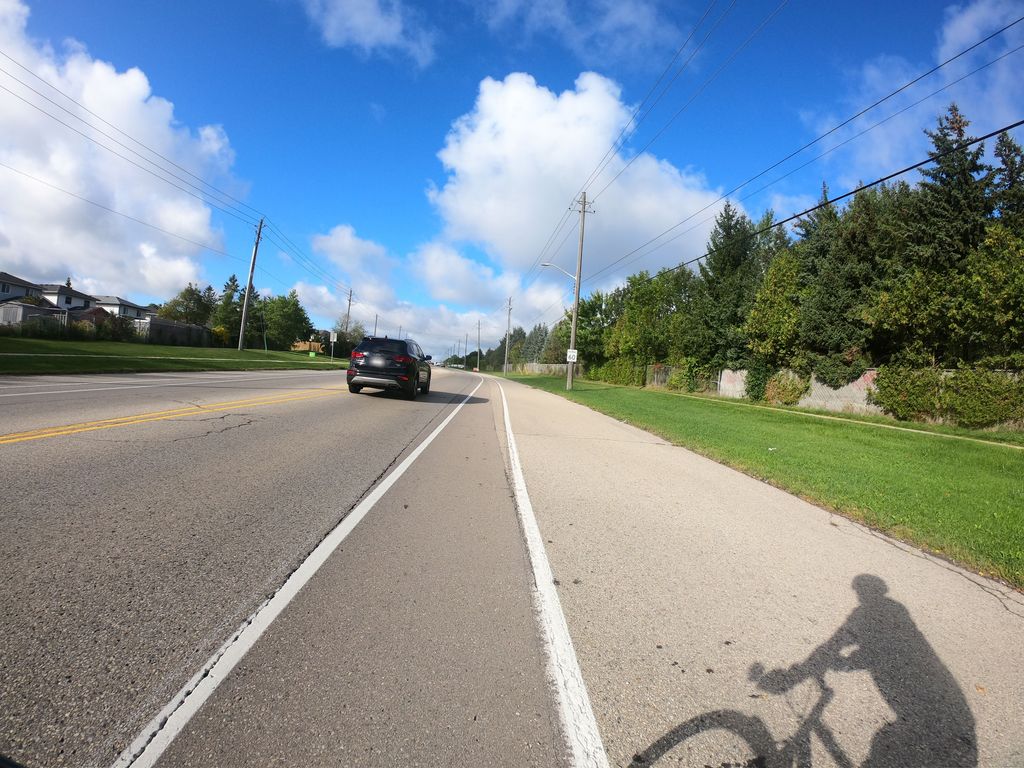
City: kitchener-waterloo